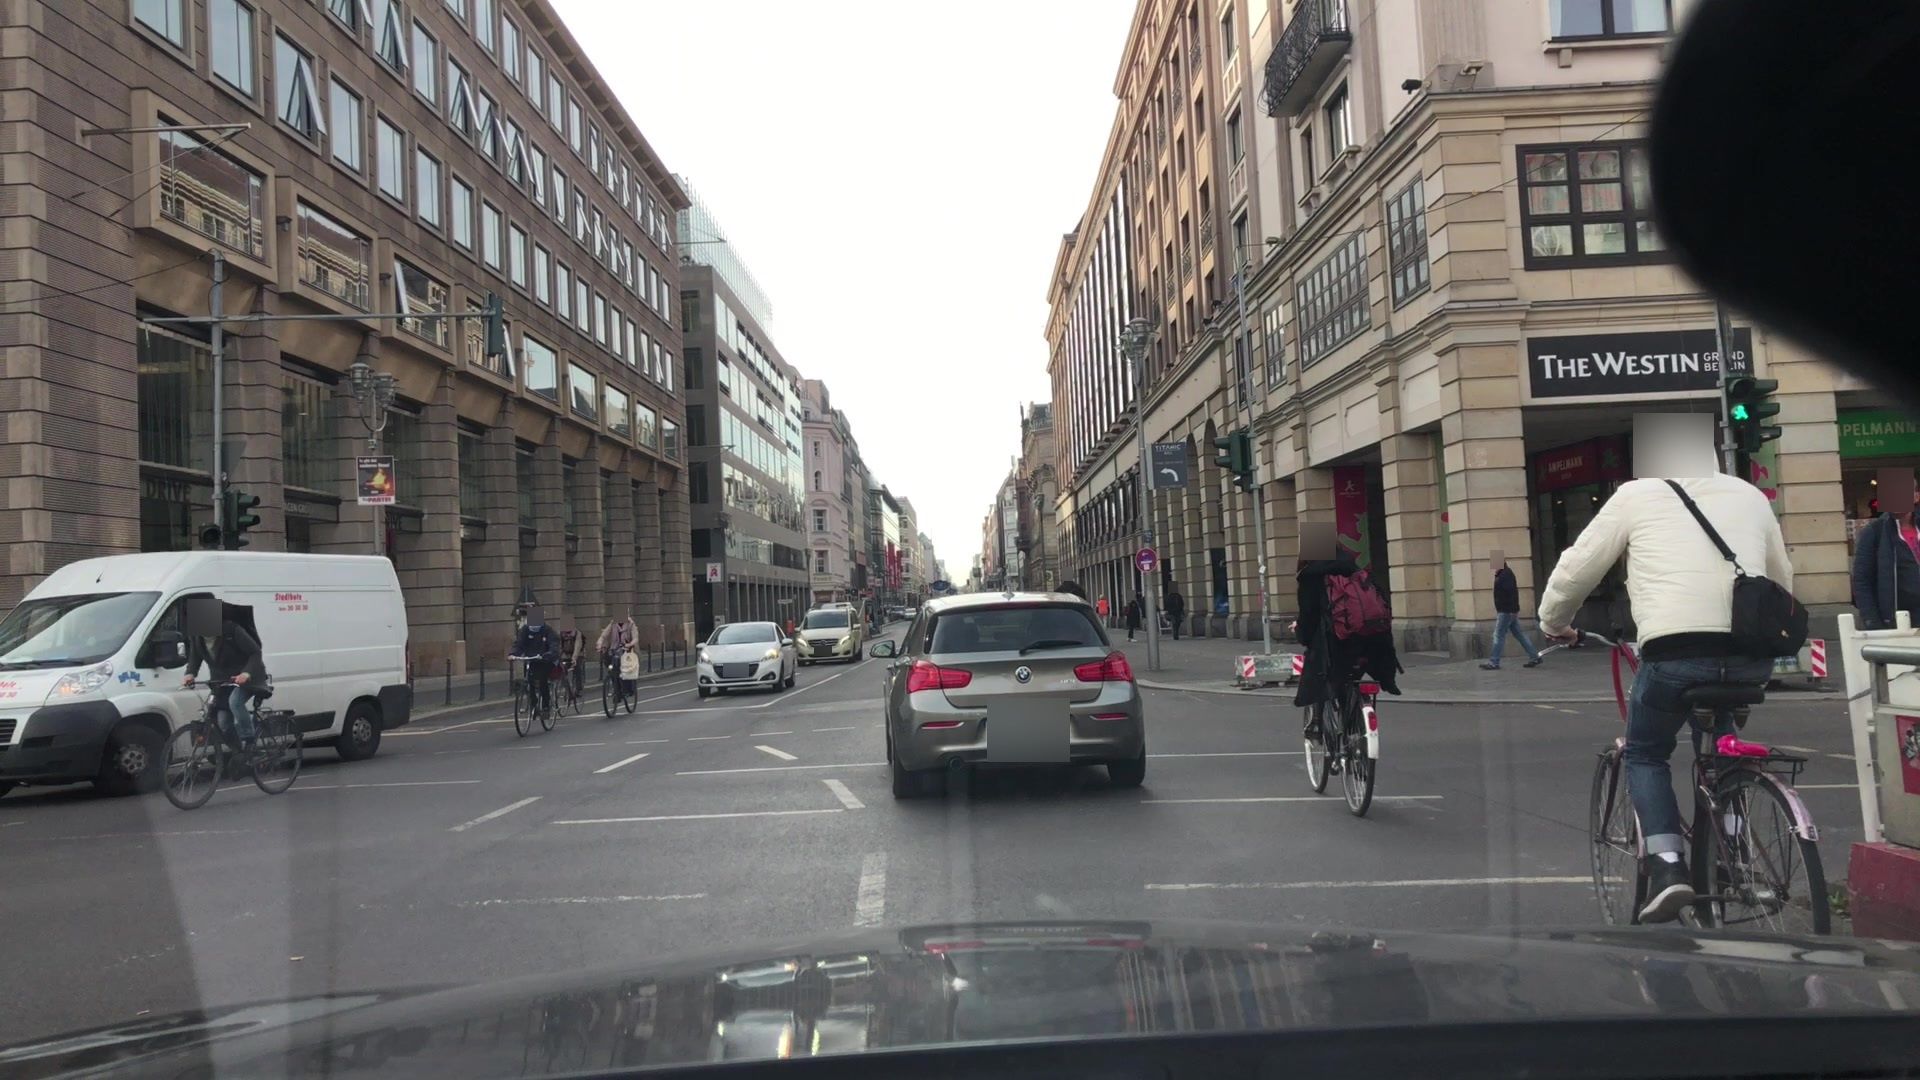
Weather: cloudy
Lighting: day
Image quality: good
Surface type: driving surface
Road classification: footway
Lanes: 1
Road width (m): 12.0
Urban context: urban centre
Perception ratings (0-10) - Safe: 5.74, Lively: 9.21, Beautiful: 8.76, Boring: 1.25, Depressing: 3.79, Wealthy: 6.02